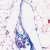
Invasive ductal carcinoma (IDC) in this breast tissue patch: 0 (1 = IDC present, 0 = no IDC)